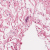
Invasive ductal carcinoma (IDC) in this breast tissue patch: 0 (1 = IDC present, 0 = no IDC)